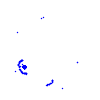
Particle: kaon